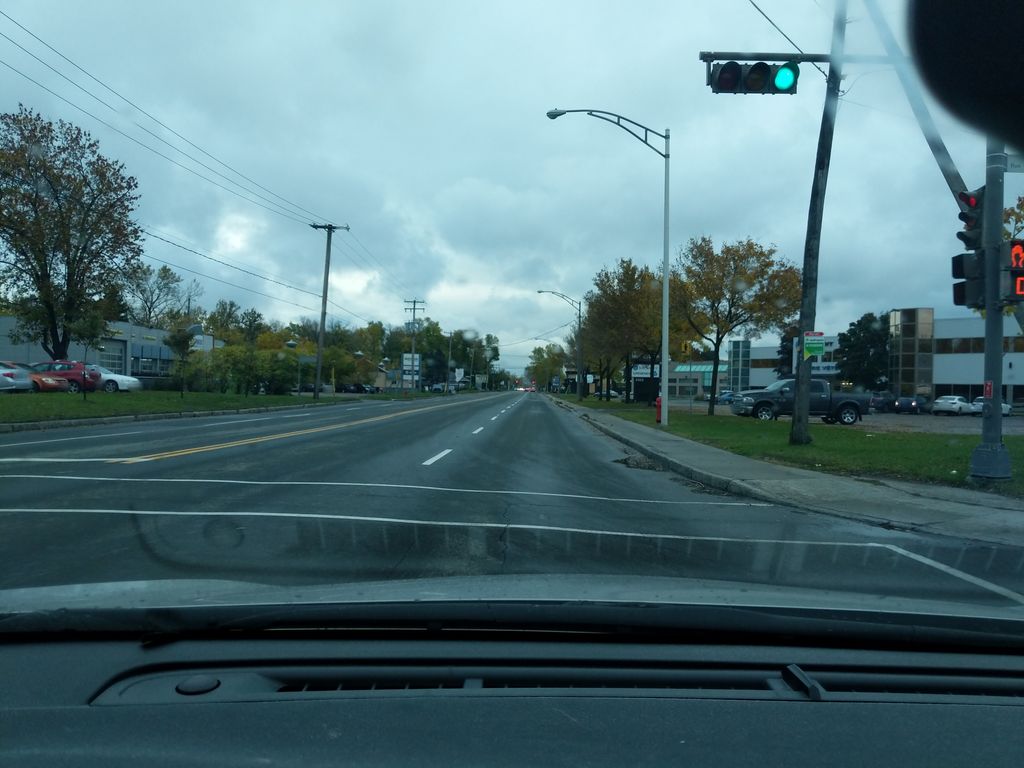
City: quebec_city